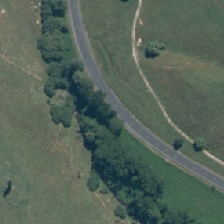
Land cover: deciduous_hardwood